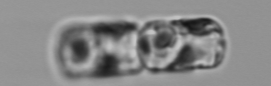
Label: Guinardia_delicatula